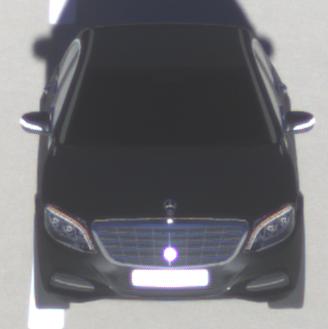
Make: Mercedes-Benz
Model: S 400 HYBRID
Detailed model: S-Class (222) Limousine
Model produced from: 2013/05
Model produced until: 2015/04
Doors: 4
Color: black
Road condition: dry road
Daytime: sunrise or sunset
Contrast: high contrast